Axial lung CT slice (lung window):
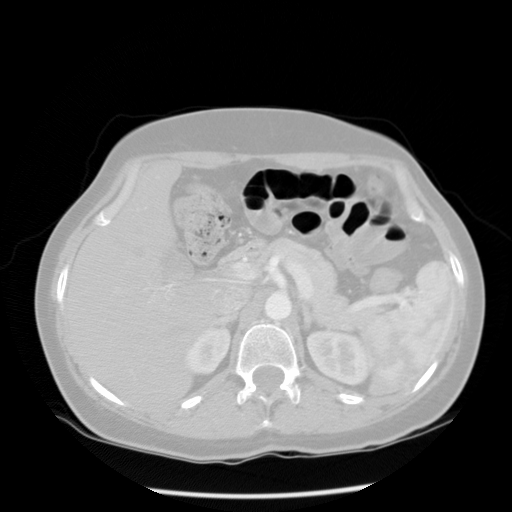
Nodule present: no